Question: I'm trying to figure out how to make my application send a notification on the specified date/time which it retrieves from my database.

it does not need to do anything complicated like a pop-up/sound notification it just needs to send a simple message.
my code so far.
'''
SqlConnection connectionString = new SqlConnection(@"Data Source=(LocalDB)\MSSQLLocalDB;AttachDbFilename=C:\Users\Goeli\Desktop\Feedr OIS\DateTimePlanner2\DateTimePlanner2\Database1.mdf;Integrated Security=True");
public Form1()
{
InitializeComponent();
dateTimePicker1.Format = DateTimePickerFormat.Custom;
timePicker2.Format = DateTimePickerFormat.Custom;
dateTimePicker1.CustomFormat = "MM/dd/yyyy";
timePicker2.CustomFormat = "HH:mm";
DisplayData();
}
private void button1_Click(object sender, EventArgs e)
{
try
{
if (textBox1.Text != "")
{
SqlCommand cmd = new SqlCommand("INSERT INTO dbo.Planner(Name, Date, Time) VALUES(@Name, @Date, @Time)", connectionString);
connectionString.Open();
cmd.Parameters.AddWithValue("@Name", textBox1.Text);
cmd.Parameters.AddWithValue("@Date", dateTimePicker1.Text);
cmd.Parameters.AddWithValue("@Time", timePicker2.Text);
cmd.ExecuteNonQuery();
connectionString.Close();
MessageBox.Show("Successfully Planned");
DisplayData();
//ClearData();
}
else
{
MessageBox.Show("Please provide a name");
}
}
catch (Exception)
{
MessageBox.Show("Cannot have duplicate name");
}
}
private void DisplayData()
{
connectionString.Open();
DataTable dt = new DataTable();
SqlDataAdapter adapt = new SqlDataAdapter("select * from dbo.Planner", connectionString);
adapt.Fill(dt);
dataGridView1.DataSource = dt;
connectionString.Close();
}
private void button2_Click(object sender, EventArgs e)
{
SqlCommand cmd = new SqlCommand("DELETE FROM dbo.Planner WHERE Name=@Name", connectionString);
try
{
if (textBox1.Text != "")
{
connectionString.Open();
cmd.Parameters.AddWithValue("@Name", textBox1.Text);
cmd.ExecuteNonQuery();
connectionString.Close();
MessageBox.Show(" Successfully Deleted");
DisplayData();
}
else
{
MessageBox.Show("Please provide the name to delete");
}
}
catch (Exception ex)
{
MessageBox.Show(ex.Message);
}
}
}
'''
}
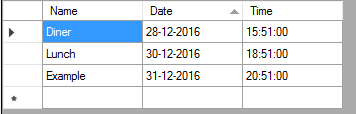
Answer: As the fastest and simplest solution I would propose to use
1. A Timer that raises events, for example, every minute (or second, depends on granularity you need to achieve) and reads a schedule - collection of dates imes with messages.
2. A separate thread (or a timer) that reads (polls) your database every X seconds and maintain the schedule (adds
emoves events).
Some simple synchronization needs to be involved.
As an alternative you can use 3rd party libraries, like <URL>